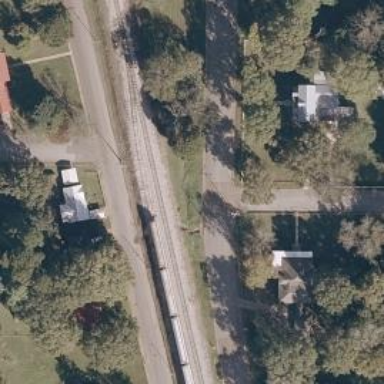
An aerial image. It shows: Railway siding for service.